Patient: sex M, age 46
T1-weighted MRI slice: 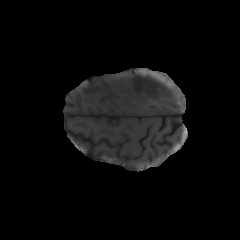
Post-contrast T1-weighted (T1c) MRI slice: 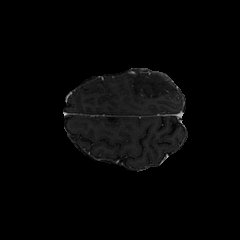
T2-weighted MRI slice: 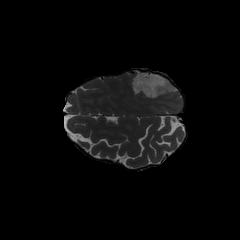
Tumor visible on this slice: yes
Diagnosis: Astrocytoma, IDH-mutant
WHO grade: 3